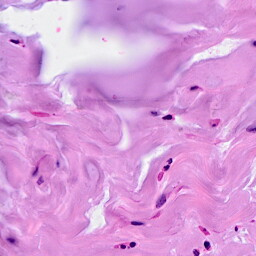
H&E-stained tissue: Breast